Interaction volume radius: 5 \u00c5
Interaction volume height: 25 \u00c5
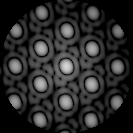
Disorder parameter: 0.01587